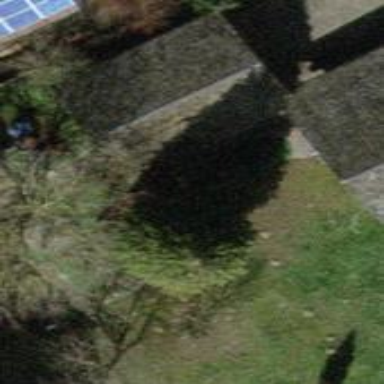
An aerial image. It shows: Garage.